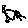
Label: cat